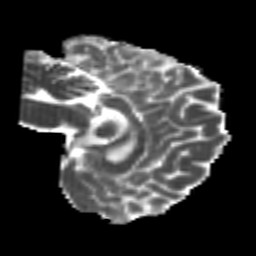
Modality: MD
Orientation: sagittal
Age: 22
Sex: female
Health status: healthy
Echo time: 0.074 s